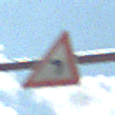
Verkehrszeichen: KurveLinks
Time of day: Midday
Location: Outdoor (Suburban)
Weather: PartlyCloudy
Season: NotSpecified
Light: Natural